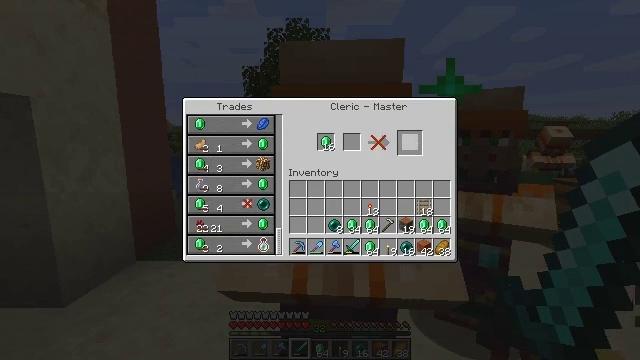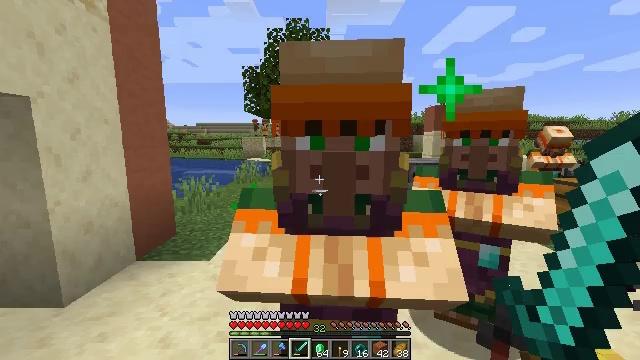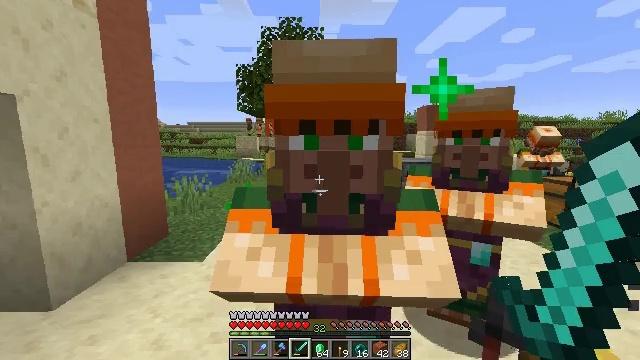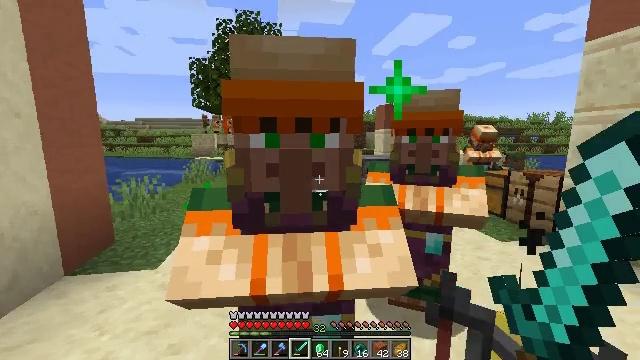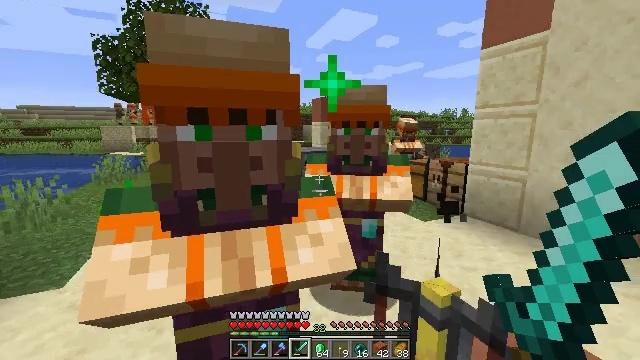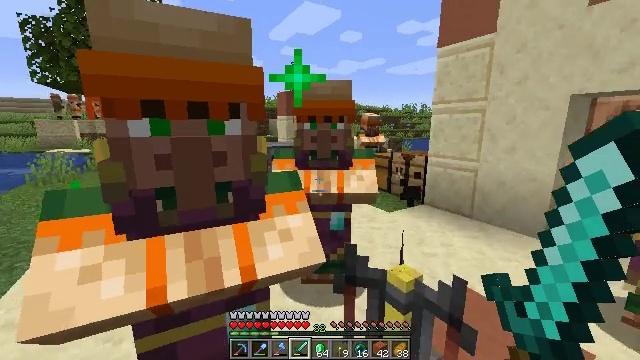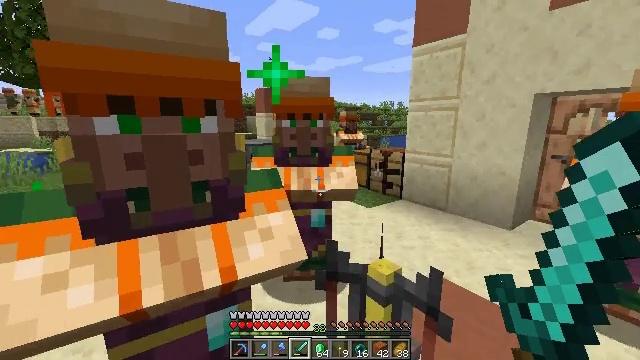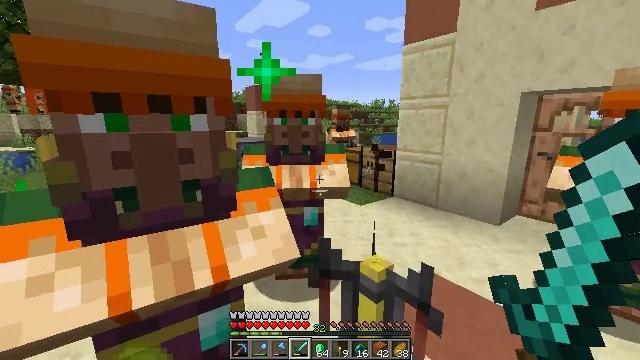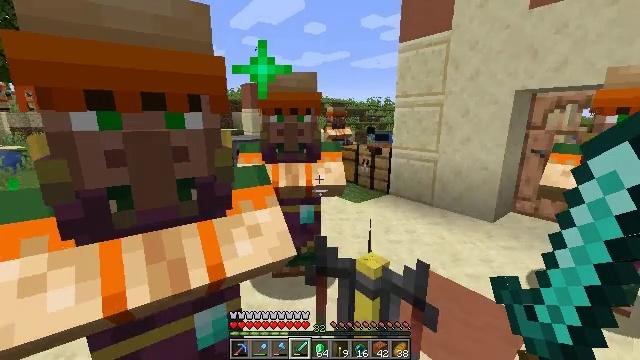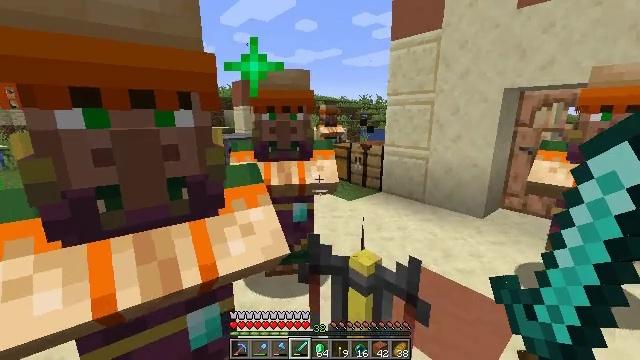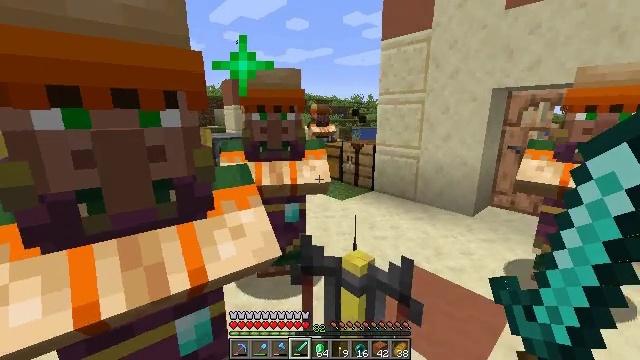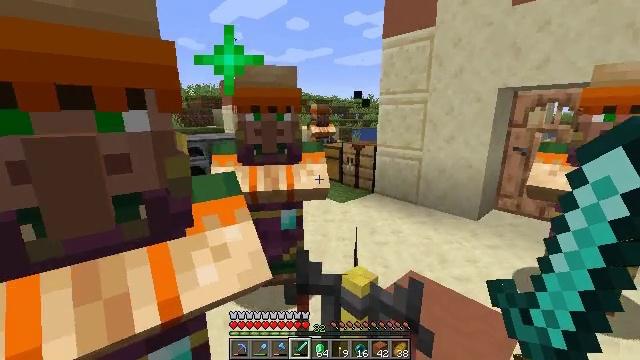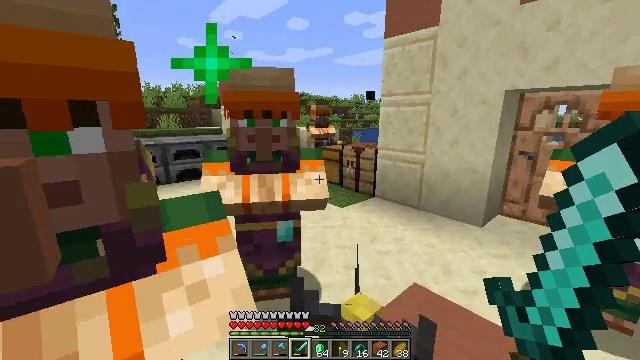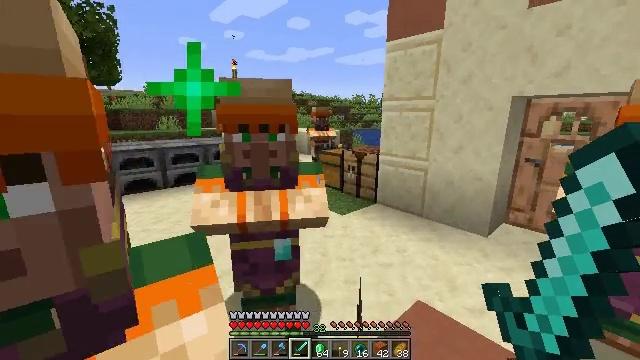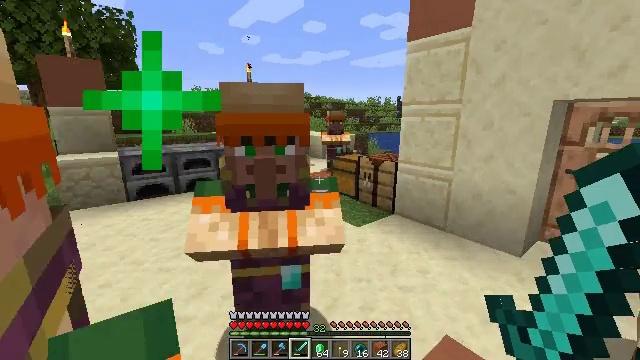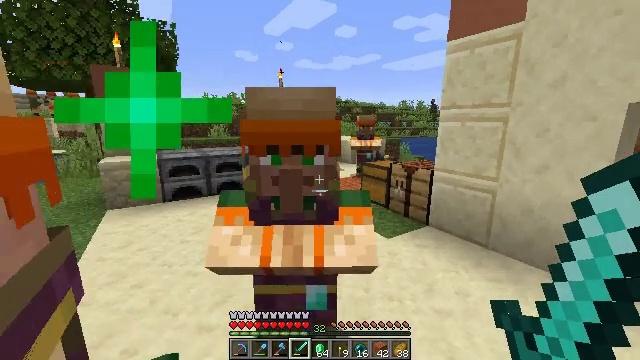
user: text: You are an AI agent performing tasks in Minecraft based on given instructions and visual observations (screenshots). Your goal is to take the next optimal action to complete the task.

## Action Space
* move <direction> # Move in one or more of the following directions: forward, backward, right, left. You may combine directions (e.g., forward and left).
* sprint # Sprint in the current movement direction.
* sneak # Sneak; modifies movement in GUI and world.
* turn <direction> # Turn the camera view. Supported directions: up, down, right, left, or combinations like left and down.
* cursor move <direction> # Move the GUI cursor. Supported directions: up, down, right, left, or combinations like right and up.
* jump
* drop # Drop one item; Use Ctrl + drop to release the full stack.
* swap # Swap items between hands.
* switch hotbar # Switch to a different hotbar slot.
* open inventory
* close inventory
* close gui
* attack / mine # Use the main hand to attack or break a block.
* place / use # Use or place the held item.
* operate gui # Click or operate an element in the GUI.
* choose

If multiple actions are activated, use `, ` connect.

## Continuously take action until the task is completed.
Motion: motion action
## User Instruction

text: Produce an ender pearl.
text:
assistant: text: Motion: no_op
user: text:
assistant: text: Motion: turn right, close gui
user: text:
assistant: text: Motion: turn right
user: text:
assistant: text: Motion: turn right and down
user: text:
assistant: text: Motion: turn right and down
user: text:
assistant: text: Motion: turn right
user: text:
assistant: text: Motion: turn right
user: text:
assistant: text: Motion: no_op
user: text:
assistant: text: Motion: turn right
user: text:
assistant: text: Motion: move forward, turn right
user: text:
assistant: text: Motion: move forward
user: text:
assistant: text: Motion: move forward
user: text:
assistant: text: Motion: move forward
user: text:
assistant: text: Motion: move forward, turn left
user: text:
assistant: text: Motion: move forward, turn left
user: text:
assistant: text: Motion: turn left
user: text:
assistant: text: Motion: no_op
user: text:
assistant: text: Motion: use / place
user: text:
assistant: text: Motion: use / place
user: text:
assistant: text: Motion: use / place
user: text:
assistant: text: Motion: no_op
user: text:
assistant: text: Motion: no_op
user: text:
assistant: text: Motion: open gui
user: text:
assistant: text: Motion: no_op
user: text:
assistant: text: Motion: no_op
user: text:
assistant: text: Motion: no_op
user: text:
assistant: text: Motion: no_op
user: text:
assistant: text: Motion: no_op
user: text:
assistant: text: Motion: no_op
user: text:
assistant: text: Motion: no_op